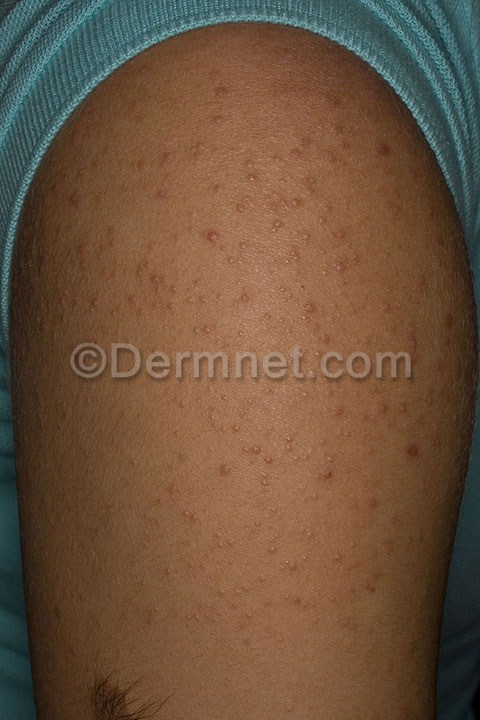
Disease: Atopic Dermatitis Photos